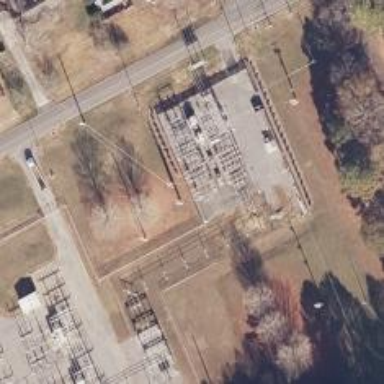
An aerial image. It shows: Switch used for power control.